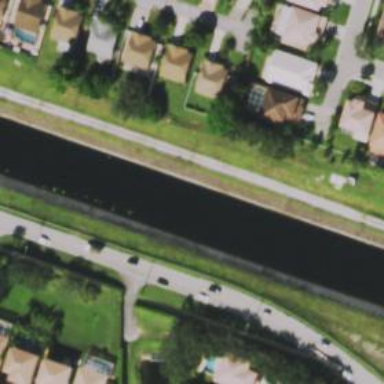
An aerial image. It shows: Canal.